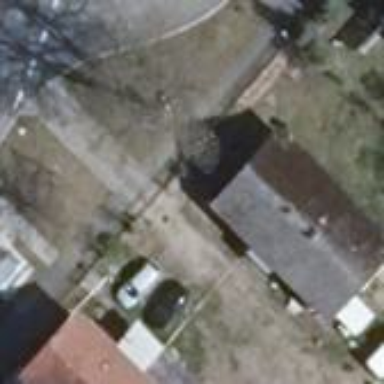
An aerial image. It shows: Building with gabled grey roof. The roof orientation is along the building.